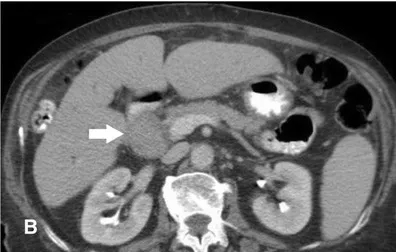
Computed tomographic scan shows the presence of common bile duct-obstructing homogeneous mass (arrows). B; Axial view.
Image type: radiology (ct)